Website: lowes
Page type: billing-address
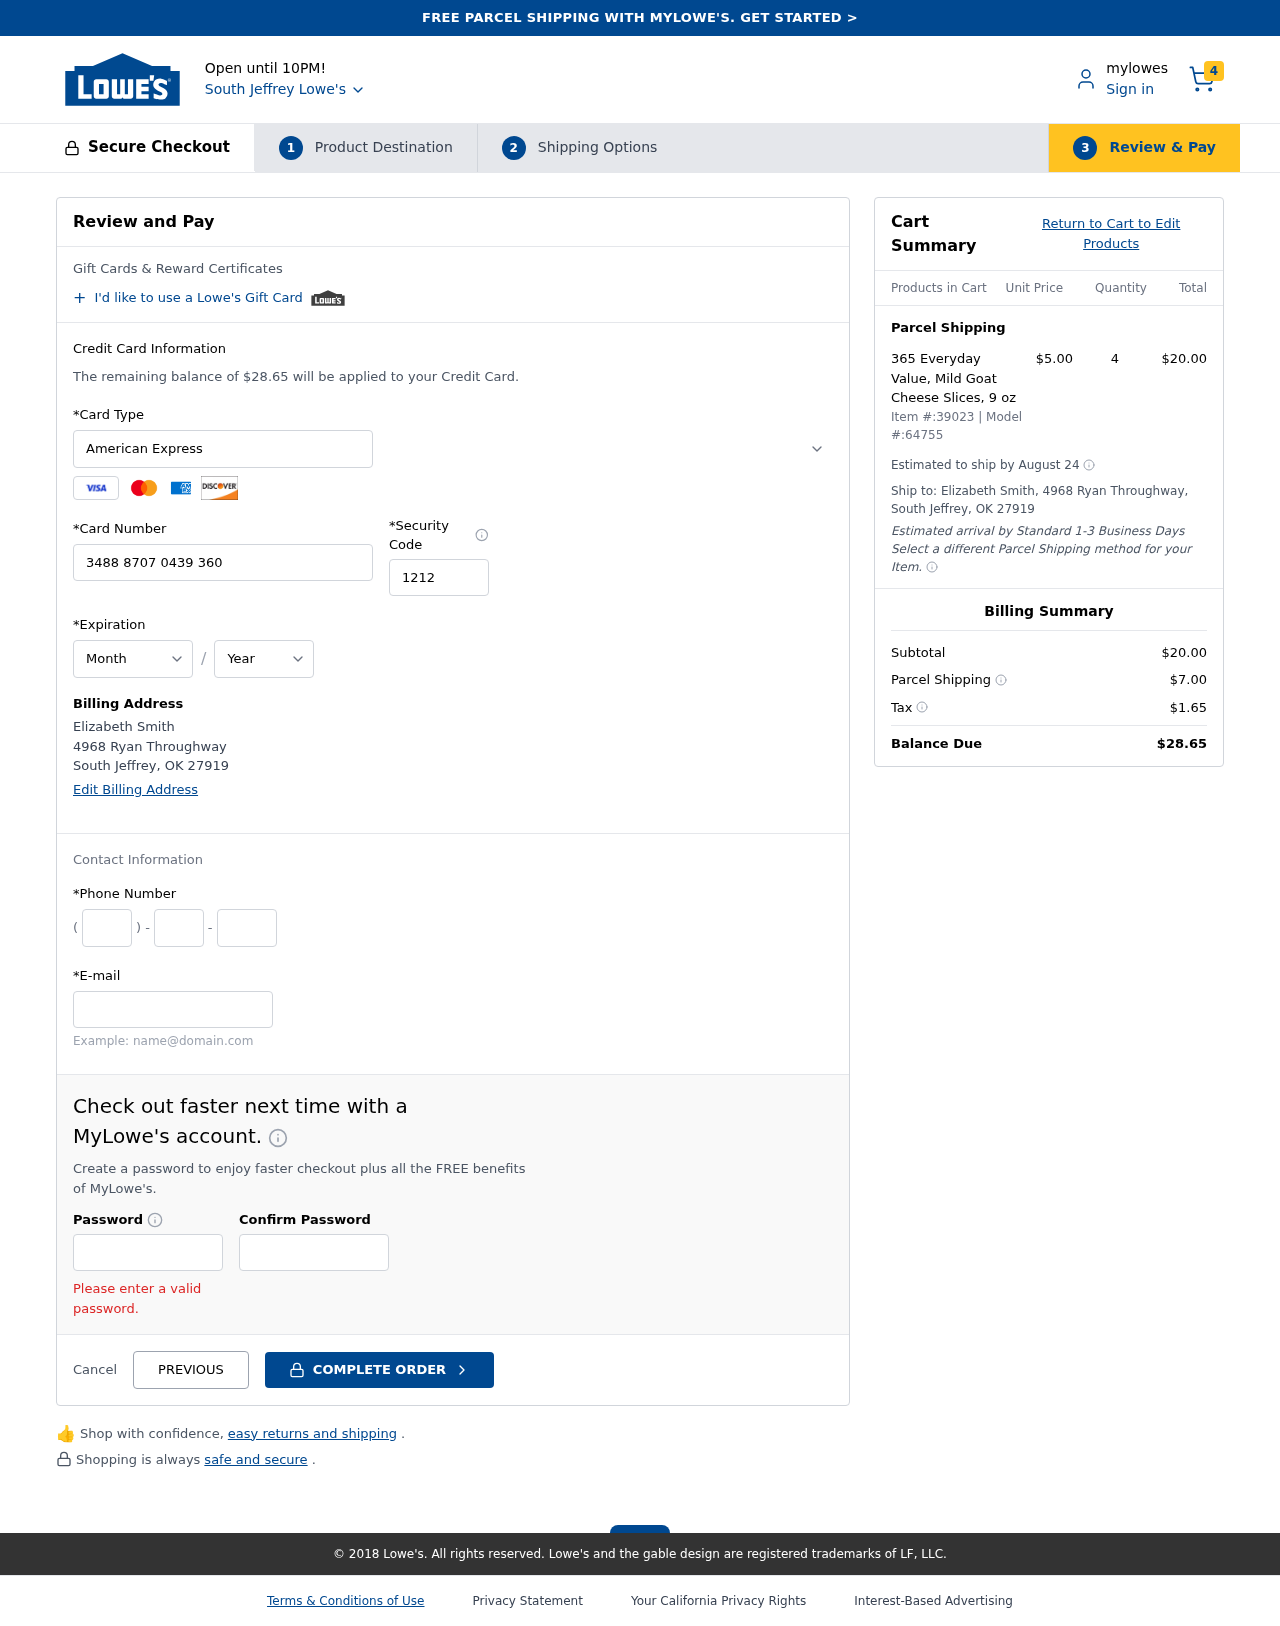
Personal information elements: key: PII_CARD_CVV
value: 1212
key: PII_CARD_EXPIRY_MONTH
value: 04
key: PII_CARD_EXPIRY_YEAR
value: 28
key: PII_CARD_NUMBER
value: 3488 8707 0439 360
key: PII_CARD_TYPE
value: American Express
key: PII_CITY
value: South Jeffrey
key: PII_CITY_STATE_ZIP
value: South Jeffrey, OK 27919
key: PII_EMAIL
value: esmith@yahoo.com
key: PII_FULLNAME
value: Elizabeth Smith
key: PII_PHONE_AREA
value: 775
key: PII_PHONE_PREFIX
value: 758
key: PII_PHONE_SUFFIX
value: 6650
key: PII_STREET
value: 4968 Ryan Throughway
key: PII_FULLNAME2
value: Elizabeth Smith
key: PII_STREET2
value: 4968 Ryan Throughway
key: PII_CITY_STATE_ZIP2
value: South Jeffrey, OK 27919
Product elements: key: PRODUCT1_NAME
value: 365 Everyday Value, Mild Goat Cheese Slices, 9 oz
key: PRODUCT1_PRICE
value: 5
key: PRODUCT1_QUANTITY
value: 4
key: PRODUCT_ITEM_NUMBER
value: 39023
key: PRODUCT_MODEL_NUMBER
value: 64755
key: PRODUCT1_LINE_TOTAL
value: $20.00
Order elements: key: ORDER_NUM_ITEMS
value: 4
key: ORDER_TOTAL
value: $28.65
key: ORDER_SHIPPING_DATE
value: August 24
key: ORDER_SUBTOTAL
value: $20.00
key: ORDER_SHIPPING_COST
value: $7.00
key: ORDER_TAX
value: $1.65